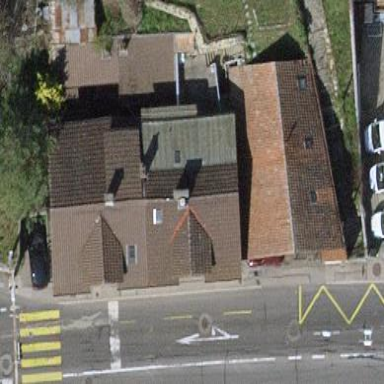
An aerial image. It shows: Simple house.